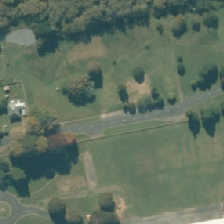
Land cover: urban_build_up